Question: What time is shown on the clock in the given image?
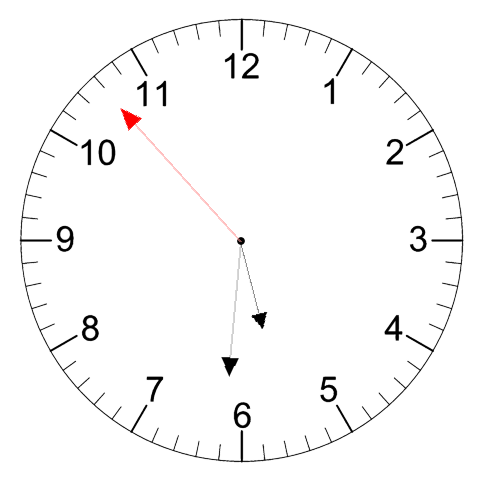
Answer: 05:30:53